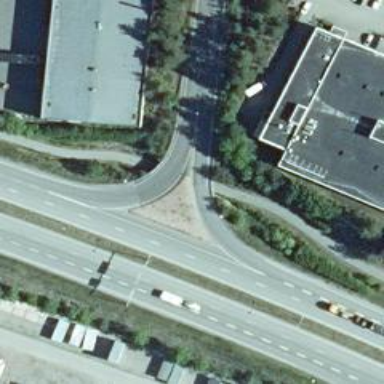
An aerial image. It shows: Asphalt tertiary road with onramp junction.